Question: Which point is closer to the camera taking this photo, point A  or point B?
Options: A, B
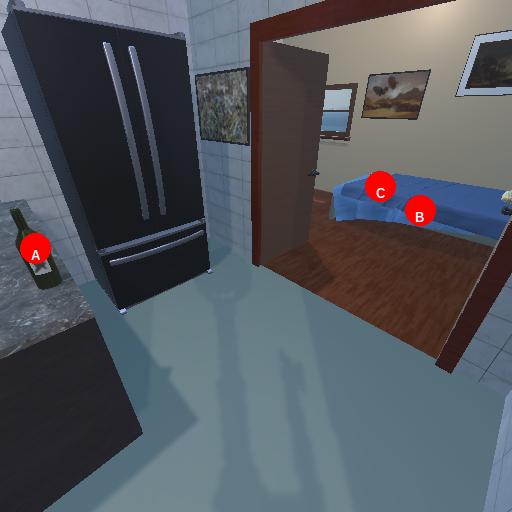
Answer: A